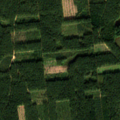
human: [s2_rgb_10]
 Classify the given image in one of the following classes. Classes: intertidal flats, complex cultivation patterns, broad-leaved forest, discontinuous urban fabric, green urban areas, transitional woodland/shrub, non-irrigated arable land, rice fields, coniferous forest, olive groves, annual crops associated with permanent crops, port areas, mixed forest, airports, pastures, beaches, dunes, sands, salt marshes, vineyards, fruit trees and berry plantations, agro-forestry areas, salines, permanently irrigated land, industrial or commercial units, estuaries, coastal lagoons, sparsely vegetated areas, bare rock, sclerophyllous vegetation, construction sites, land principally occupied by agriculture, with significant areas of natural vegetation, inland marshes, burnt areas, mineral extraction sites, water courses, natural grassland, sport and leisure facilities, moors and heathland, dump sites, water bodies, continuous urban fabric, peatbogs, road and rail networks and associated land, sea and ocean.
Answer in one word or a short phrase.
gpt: coniferous forest, mixed forest, transitional woodland/shrub